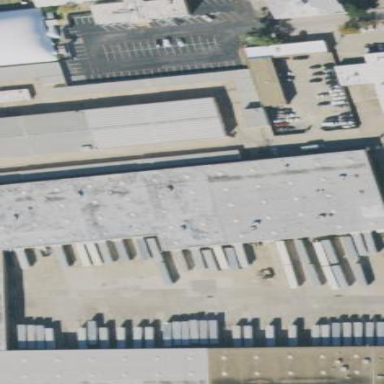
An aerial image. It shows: Warehouse.